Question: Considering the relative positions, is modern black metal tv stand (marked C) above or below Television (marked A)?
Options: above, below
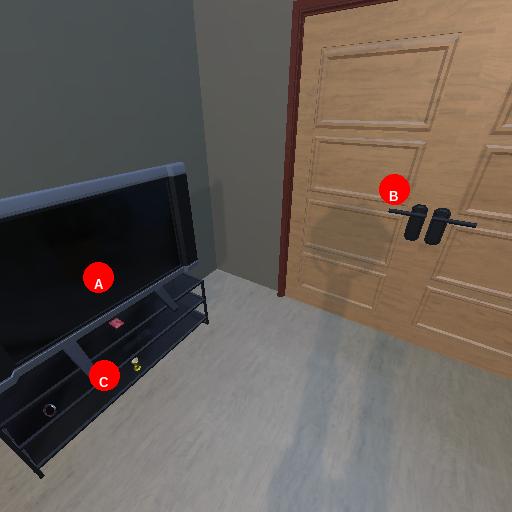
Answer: above